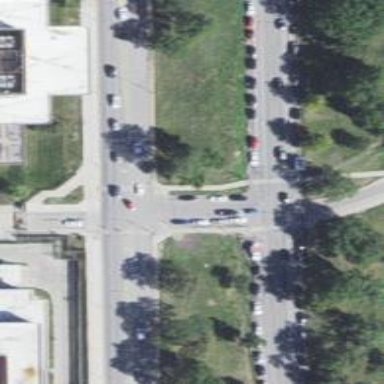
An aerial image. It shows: Traffic island located on footway.